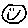
Label: smiley face